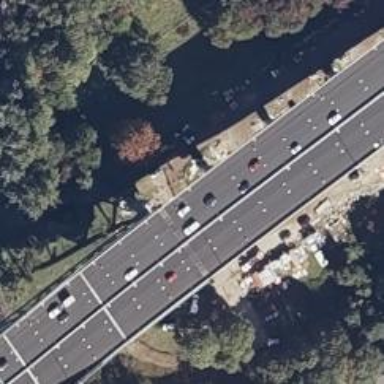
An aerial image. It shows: Asphalt bridge on motorway.